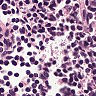
Metastatic tissue present: no